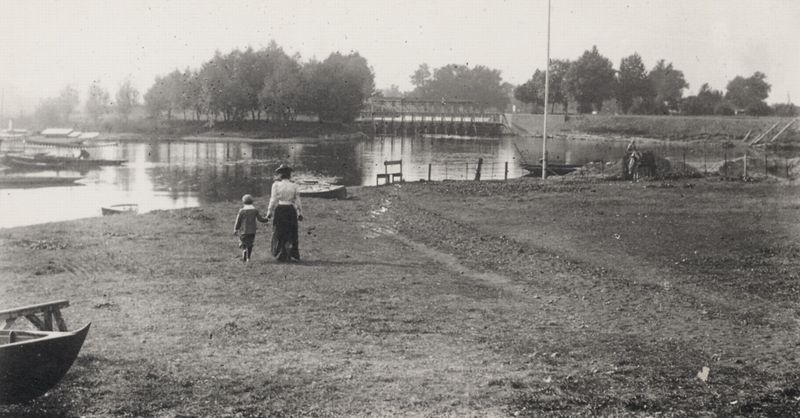
Titel: Die Themse in Weybridge
Künstler: Francois Emile Zola
Schlagwörter: baum, hand, himmel, mann, meer, schatten, wasser, bäume, fluss, see, teich, ufer, abend, frau, holz, hut, kleid, männer, rücken, schwarz, weiss, dame, gras, weg, wiese, zaun, gespräch, rock, alt, hemd, jacke, bluse, halten, stein, steine, einsamkeit, erde, feld, häuser, natur, spiegelung, stamm, brücke, gehen, kirche, pfad, insel, familie, kind, mutter, wald, arbeit, boot, boote, pfütze, schiff, schiffe, strand, ruhe, schuhe, fischer, mast, netze, laufen, dorf, tag, geröll, herbst, winter, spazieren, bank, damm, hafen, schutt, stille, wehr, fahnenmast, steg, stämme, tau, hands, hat, white, bench, black, blouse, dress, gray, grey, lady, old, skirt, woman, melancholie, picture, reflection, junge, schneise, stege, foto, fotografie, photographie, gang, spaziergang, kiesel, pfahl, haufen, urlaub, schwarz weiss, sterne, scharz, photo, sky, tree, boat, lake, landscape, nature, sea, shore, water, houses, summer, trees, boy, child, grass, river, path, plants, black and white, coat, mother, walking, netz, sohn, jacket, anlegestelle, reuse, beach, boats, bridge, fence, dirt, outside, suche, matsch, ground, canoe, pond, fish, ships, lithograph, vertrauen, soil, zwanziger jahre, contrast, land, row, still, staudamm, shirt, son, kid, hand in hand, staumauer, photograph, photography, skull, dchatten, earth, mud, pole, sleeves, rail, sunday, holding, dam, stauwehr, shoreline, fences, channel, 1900, al, gang zur anlegestelle dame mit knabe, spaziergang zur bootsanlegestelle, boote#, mother and child, wharf, holding hands, strolling, vintage, lakeside, mom, smooth, gravel, alleinerziehend, fahnenbaum, millrace, long skirt, small boy, lady and boy